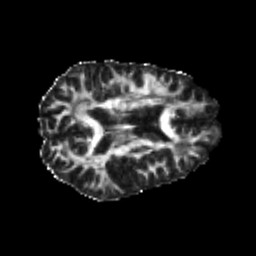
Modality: FA
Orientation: axial
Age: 22
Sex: female
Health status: healthy
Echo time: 0.074 s